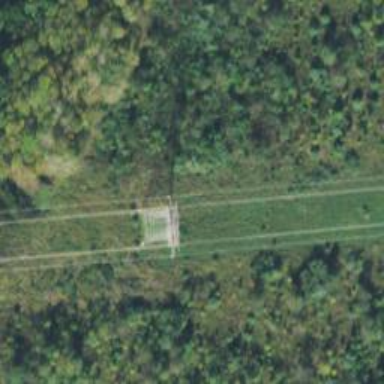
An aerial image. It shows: Lattice structure tower used for power transmission.